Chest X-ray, AP view. Patient: 48 years old, sex M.
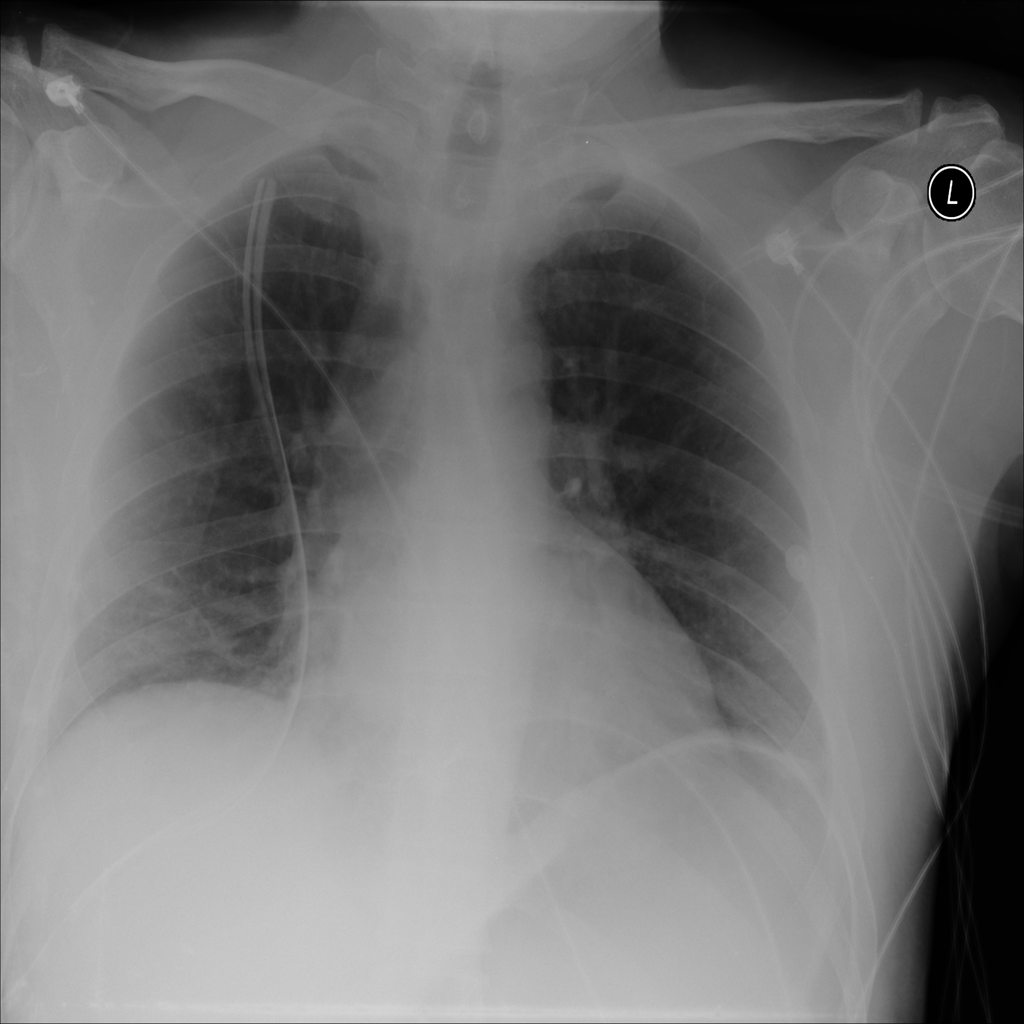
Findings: Atelectasis, Pneumothorax